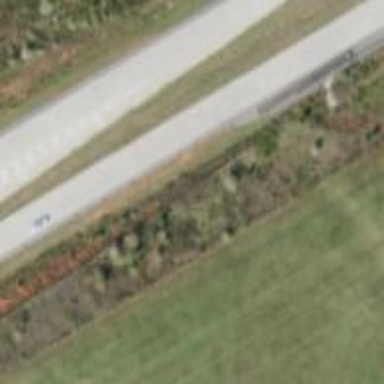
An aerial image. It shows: Trunk highway.